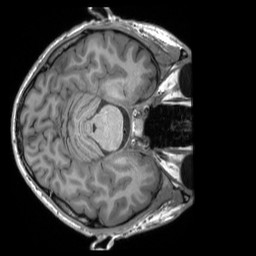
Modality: T1w
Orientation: axial
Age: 28
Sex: male
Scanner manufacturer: siemens
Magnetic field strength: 3 T
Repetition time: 2.3 s
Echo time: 0.00232 s